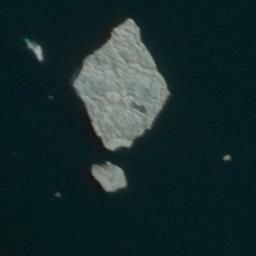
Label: sea_ice